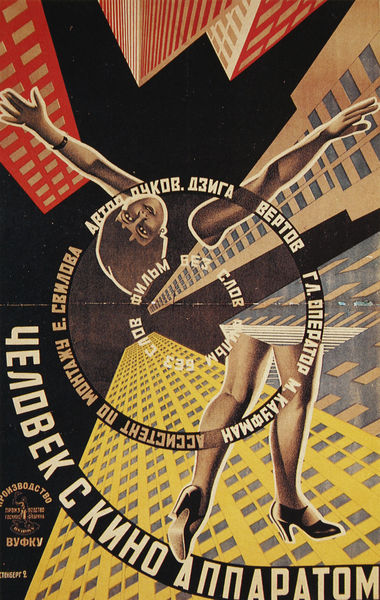
Titel: "Der Mann mit der Kamera"
Künstler: Georgij Stenberg
Standort: Moskau
Institution: Lenin-Bibliothek
Schlagwörter: blau, kopf, gelb, frau, schwarz, rot, tanz, arme, mensch, bild, hände, häuser, haare, beine, schrift, schuhe, russland, werbung, füsse, tafel, gestreift, text, buchstaben, plakat, kunst, bauhaus, film, kino, plakatkunst, spirale, typographie, russisch, hochhaus, hochhäuser, wolkenkratzer, kyrillisch, stöckelschuhe, 1920, moholy-nagy, gebäuide